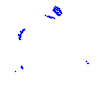
Particle: proton